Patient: sex M, age 51
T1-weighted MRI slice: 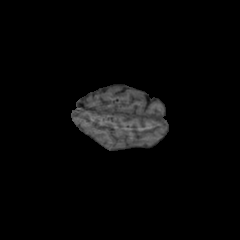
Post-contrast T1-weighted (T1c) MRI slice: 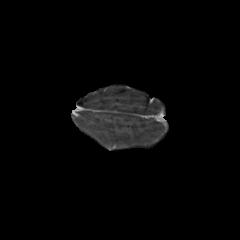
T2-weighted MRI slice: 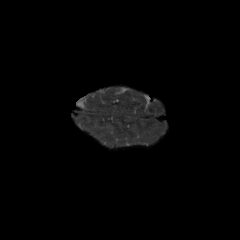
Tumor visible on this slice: no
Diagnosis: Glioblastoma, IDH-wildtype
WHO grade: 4